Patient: sex M, age 68
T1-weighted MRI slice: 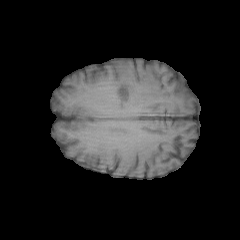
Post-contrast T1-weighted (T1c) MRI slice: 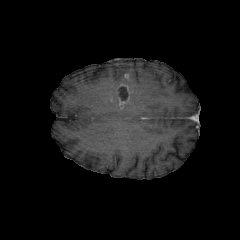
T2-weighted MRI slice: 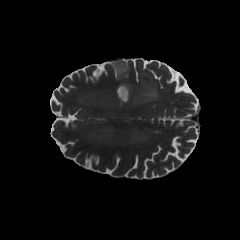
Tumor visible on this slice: yes
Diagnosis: Glioblastoma, IDH-wildtype
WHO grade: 4